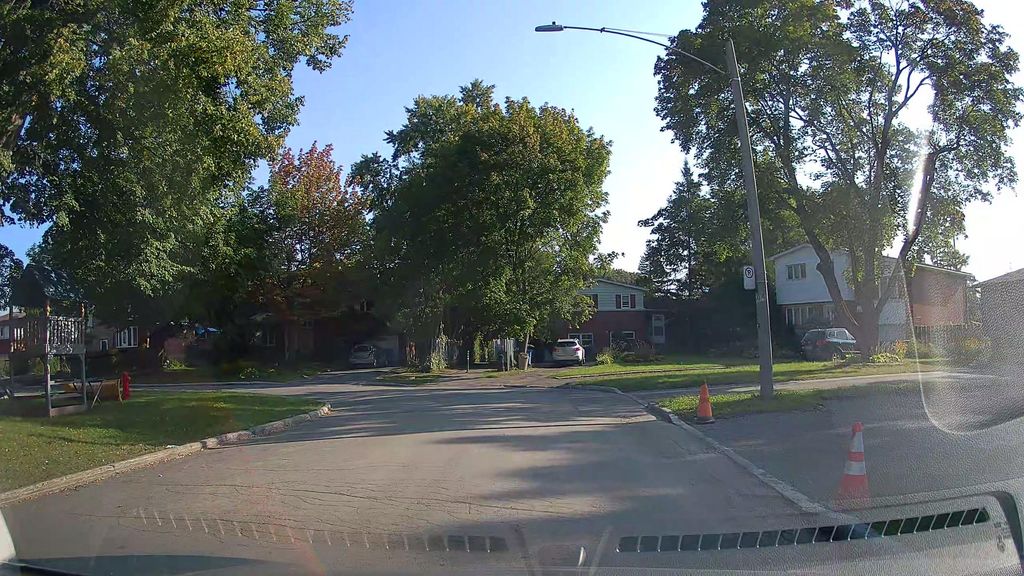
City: montreal